Field crop: maize
Growth stage: 1
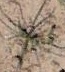
Species: salsola